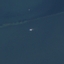
Land use / land cover: SeaLake